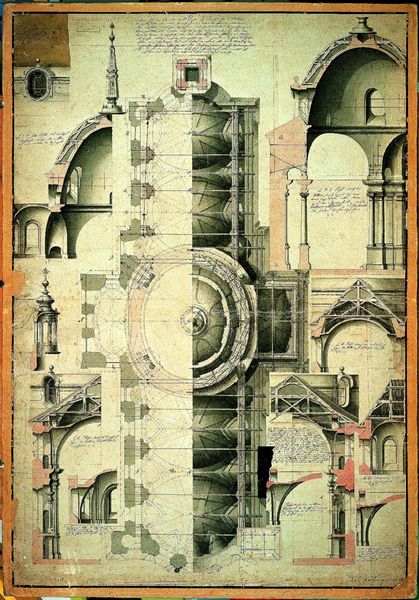
Titel: Benediktinerabteikirche Heilig Kreuz in Neresheim
Künstler: Balthasar Neumann
Standort: Neresheim, Abteikirche Heilig Kreuz, St. Ulrich und Afra (EU - D - BW)
Schlagwörter: grün, fenster, säulen, zeichnung, dach, gebäude, rot, architektur, blass, kirche, rosa, turm, schrift, bogen, rundbogen, kuppel, balken, bögen, anschnitt, türmchen, text, koloriert, dachstuhl, entwurf, rundbögen, plan, kräftig, gebälk, grundriss, aufriss, bauplan, dachkonstruktion, kirchw, grudris